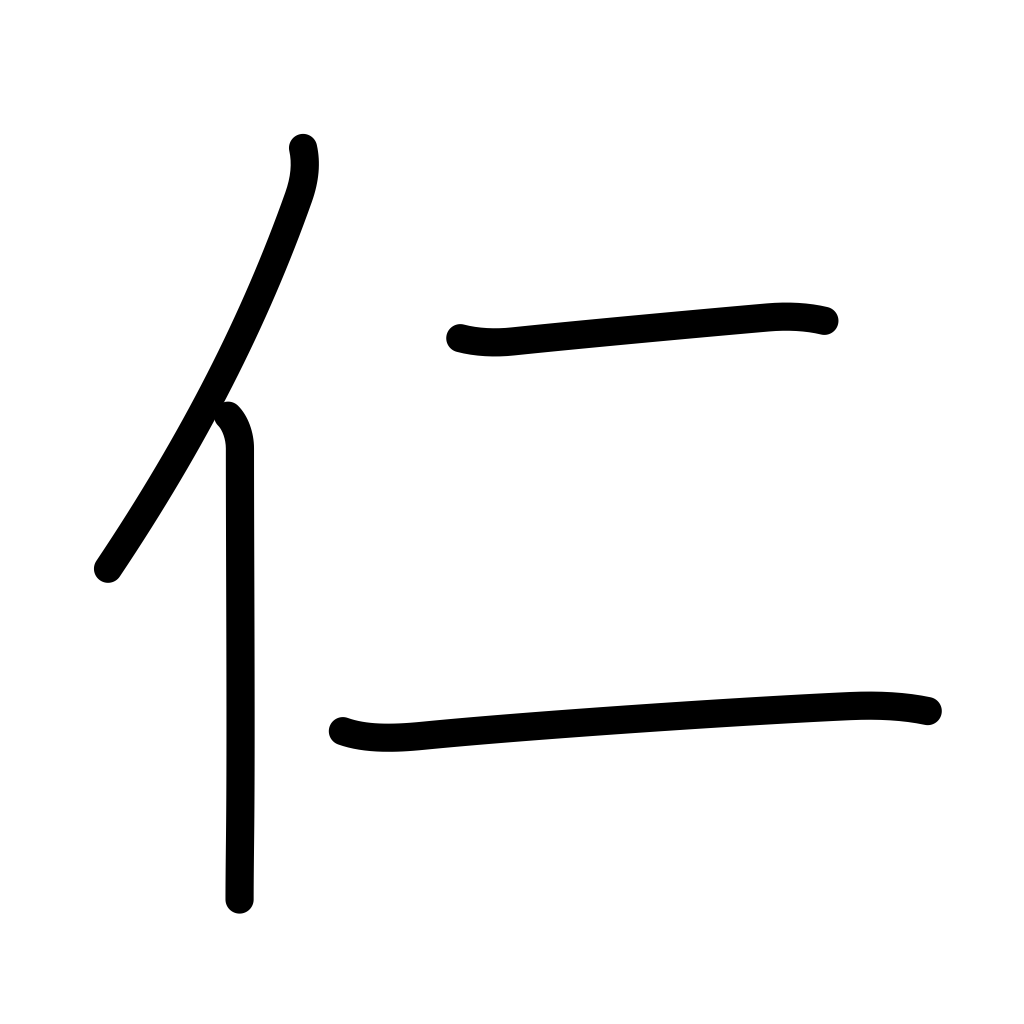
Meaning: humanity, virtue, benevolence, charity, man, kernel